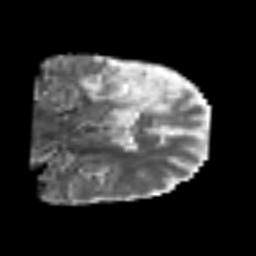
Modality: MD
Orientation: coronal
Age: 60
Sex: male
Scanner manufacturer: siemens
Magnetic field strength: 3 T
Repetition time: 6.1 s
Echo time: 0.101 s